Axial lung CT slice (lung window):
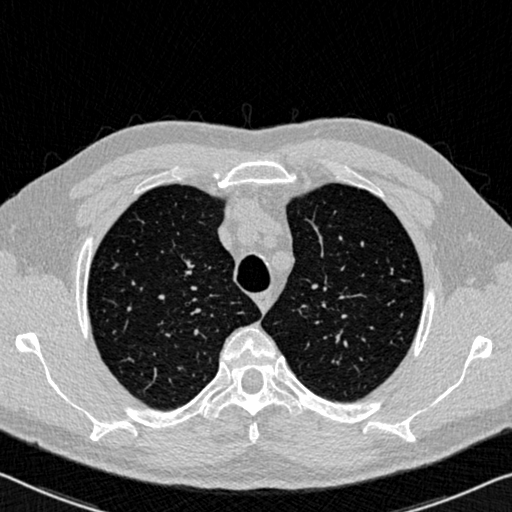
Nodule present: no